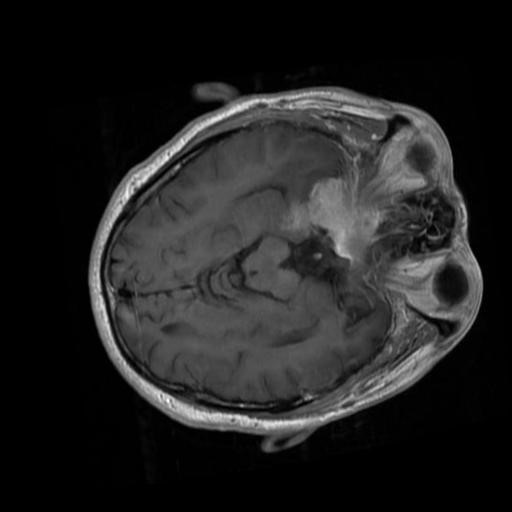
Label: brain_menin